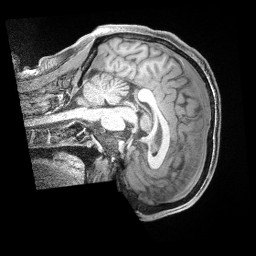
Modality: T1w
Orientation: sagittal
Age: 36
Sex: male
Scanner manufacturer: siemens
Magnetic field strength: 3 T
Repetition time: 2 s
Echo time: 0.00211 s